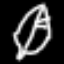
Label: leaf